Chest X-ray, AP view. Patient: 30 years old, sex M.
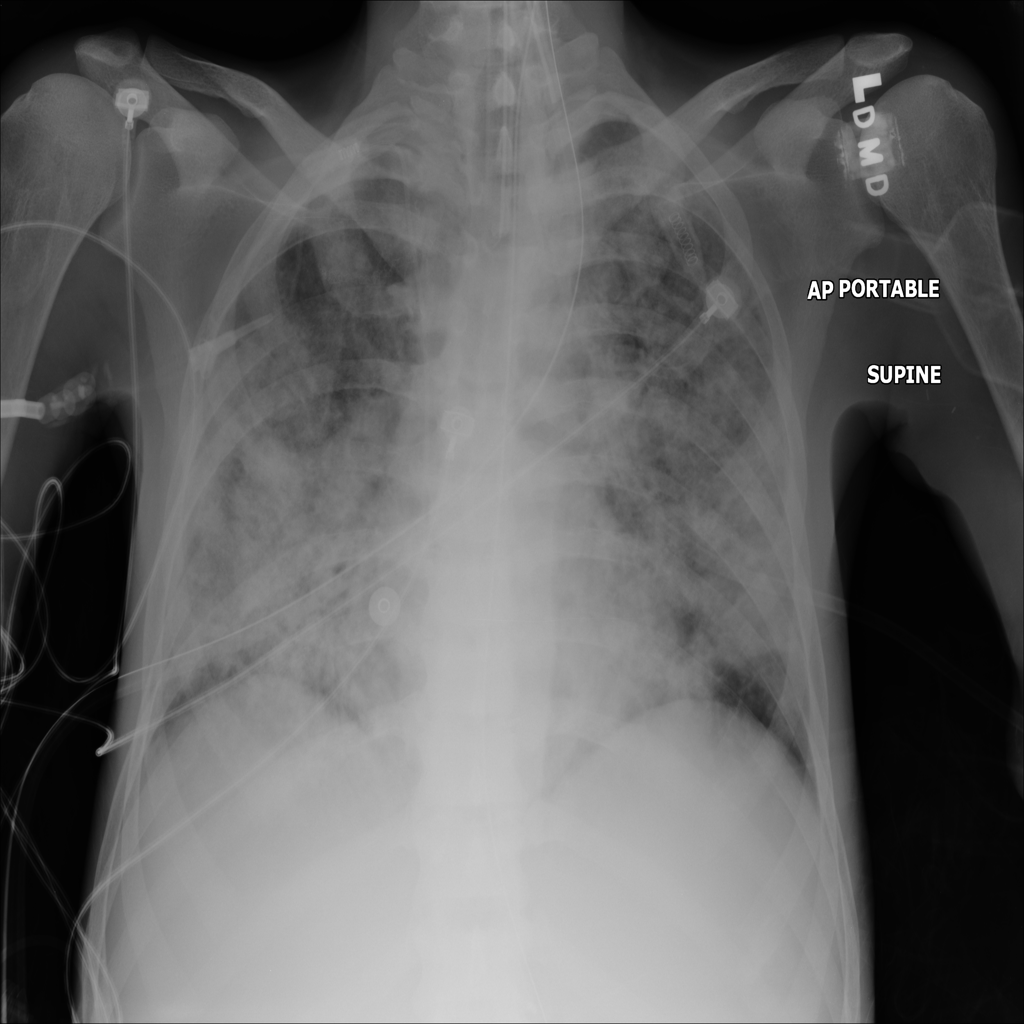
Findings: Infiltration